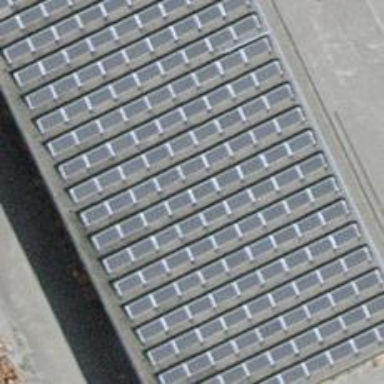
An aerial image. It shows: Solar photovoltaic panel generator.